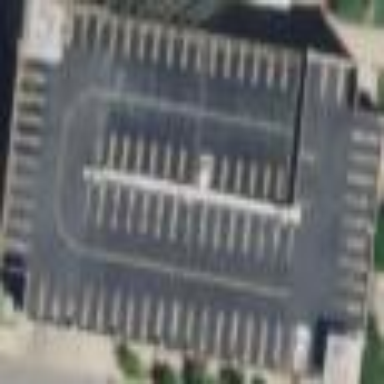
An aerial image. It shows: Multi-storey parking building.